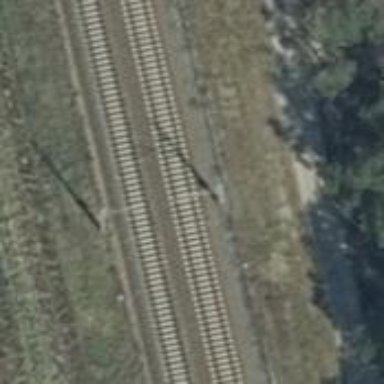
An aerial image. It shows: Milestone along the railway track with catenary mast.